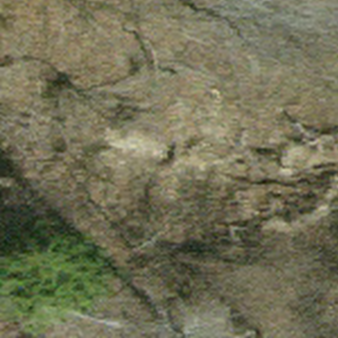
Label: other